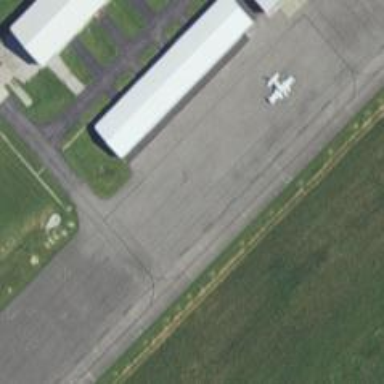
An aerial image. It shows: Image of taxiway at airport.